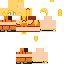
A female human skin with medium skin, wearing blonde long hair dressed in a red tshirt and red pants, featuring a closed mouth.